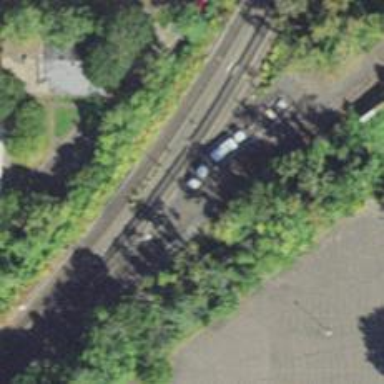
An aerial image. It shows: Railway junction.